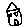
Label: house